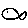
Label: fish